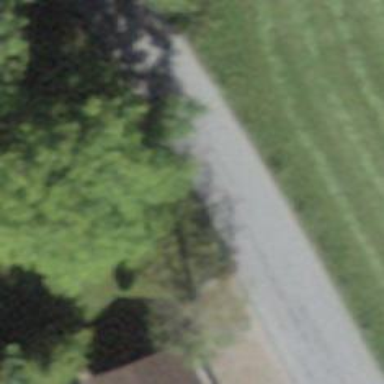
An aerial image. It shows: Asphalt road classified as tertiary.